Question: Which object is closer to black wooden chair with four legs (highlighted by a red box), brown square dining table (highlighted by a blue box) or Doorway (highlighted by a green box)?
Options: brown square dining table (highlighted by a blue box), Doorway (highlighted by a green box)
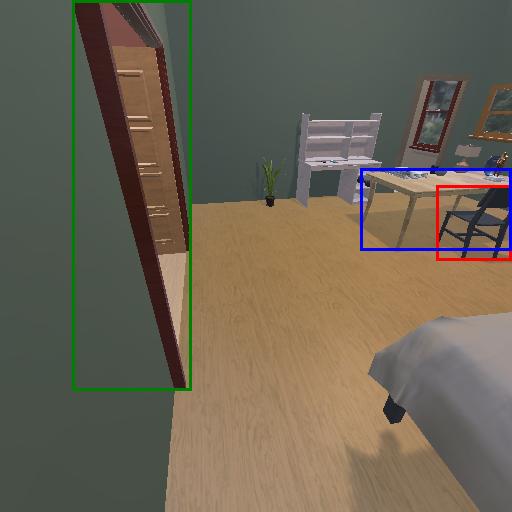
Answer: brown square dining table (highlighted by a blue box)